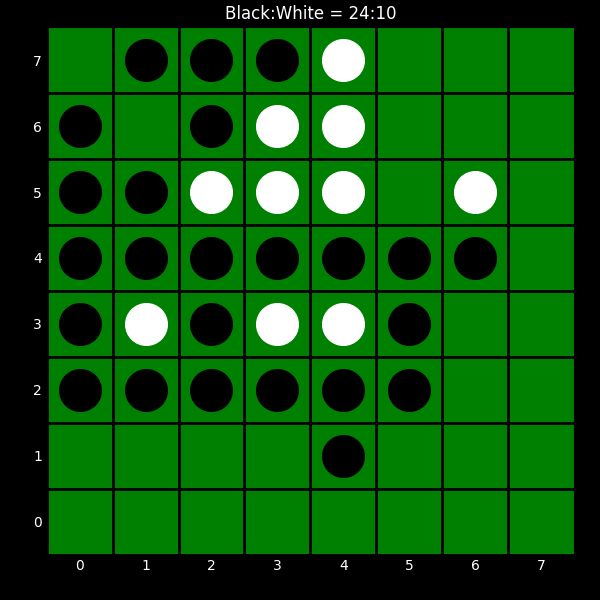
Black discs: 24
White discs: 10